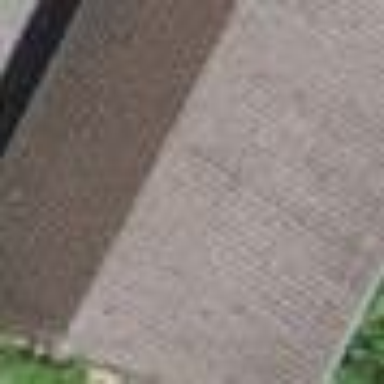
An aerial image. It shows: Shed building.